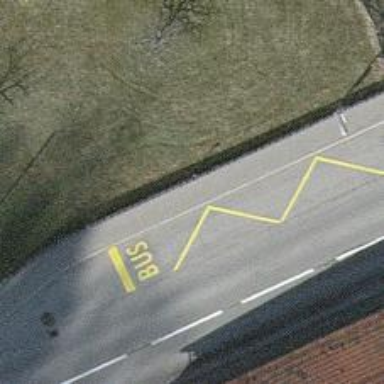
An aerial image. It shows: Bus stop with platform for public transport.